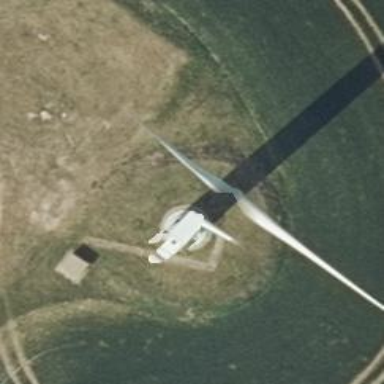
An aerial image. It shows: Wind generator powered by wind. The generator type is horizontal axis and it uses wind turbines.